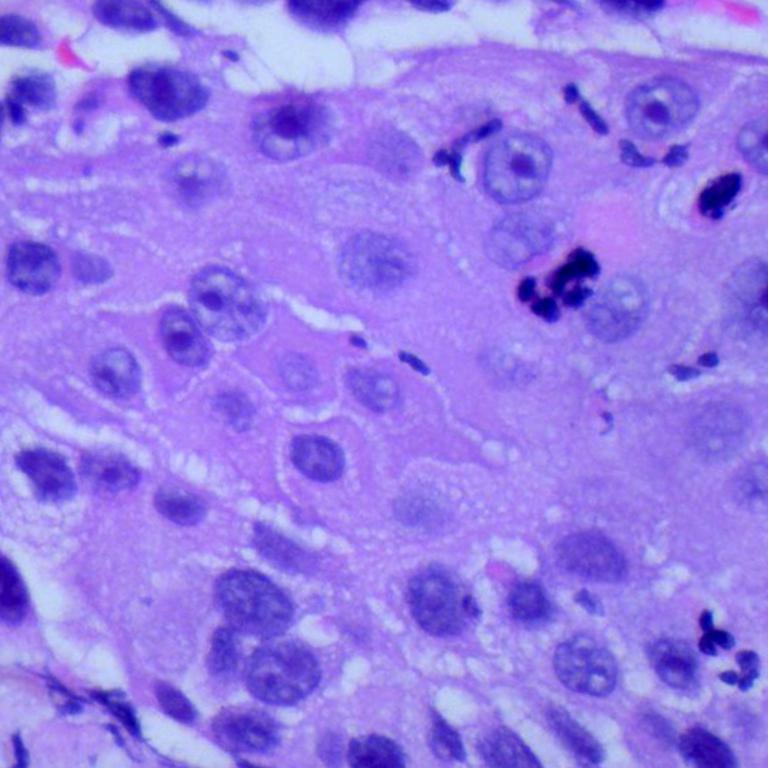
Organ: lung
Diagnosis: squamous carcinomas